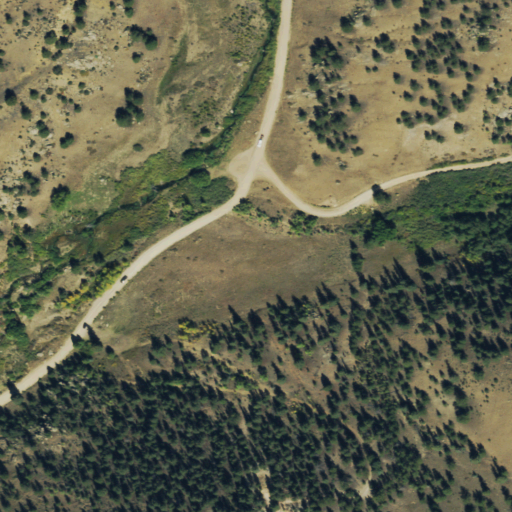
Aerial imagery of valley in Colorado named Mushroom Gulch containing evergreen forest, shrub, open development, woody wetlands, grassland, herbaceous wetlands, low intensity development, and medium intensity development